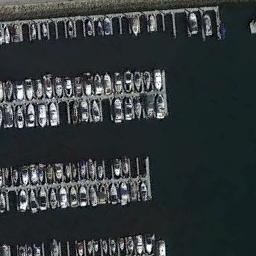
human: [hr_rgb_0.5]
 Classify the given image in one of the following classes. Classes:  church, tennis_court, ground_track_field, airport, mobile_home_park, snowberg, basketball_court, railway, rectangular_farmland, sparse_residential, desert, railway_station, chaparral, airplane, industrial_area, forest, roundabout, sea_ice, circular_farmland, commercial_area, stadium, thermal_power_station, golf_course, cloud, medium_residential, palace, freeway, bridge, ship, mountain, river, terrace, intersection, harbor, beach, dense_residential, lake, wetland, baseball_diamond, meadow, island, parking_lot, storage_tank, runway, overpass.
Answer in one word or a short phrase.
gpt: harbor